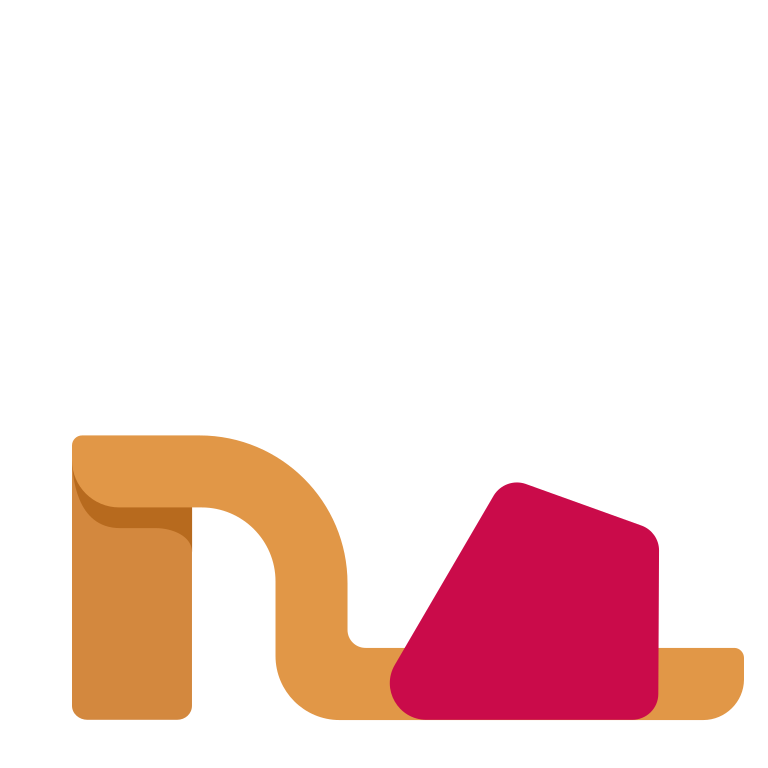
womans sandal flat